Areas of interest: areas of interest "British Garden Imperial View Garden"
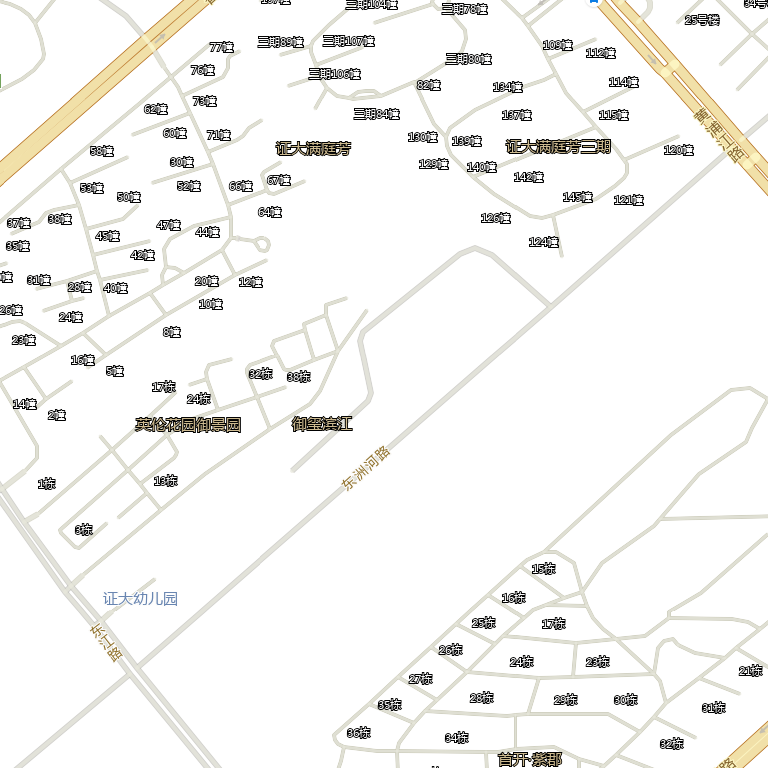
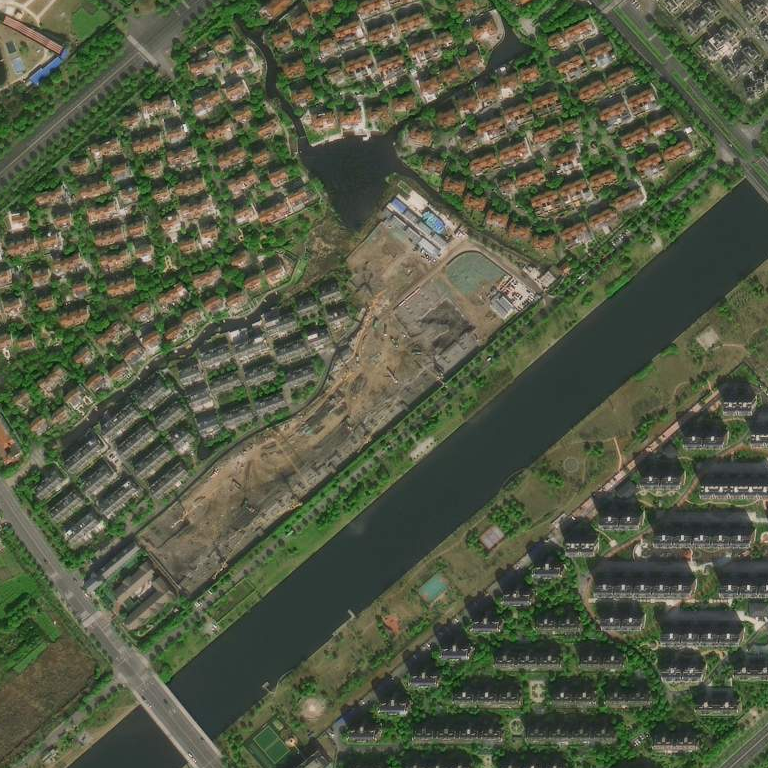